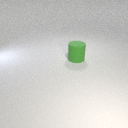
large green rubber cylinder